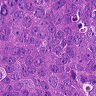
Metastatic tissue present: yes